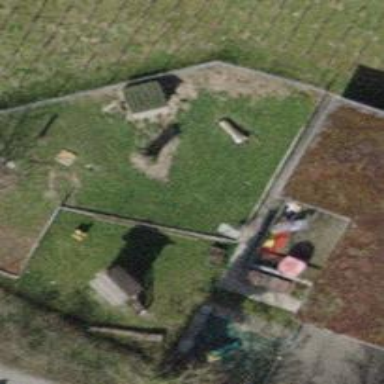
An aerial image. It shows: Playground area for leisure activities on the land.